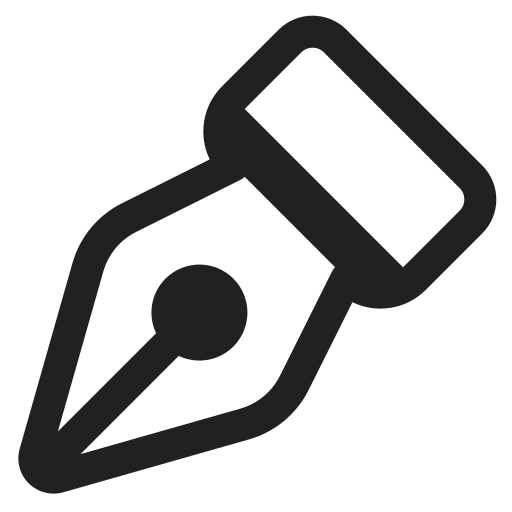
black nib high contrast